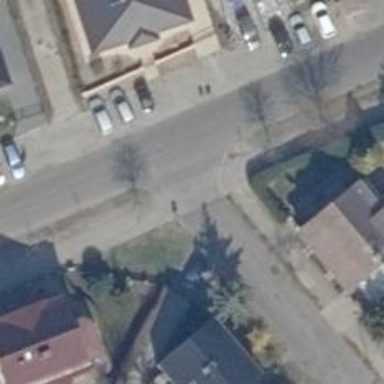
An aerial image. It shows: Residential road with asphalt surface. There are sidewalks on both sides of the road.